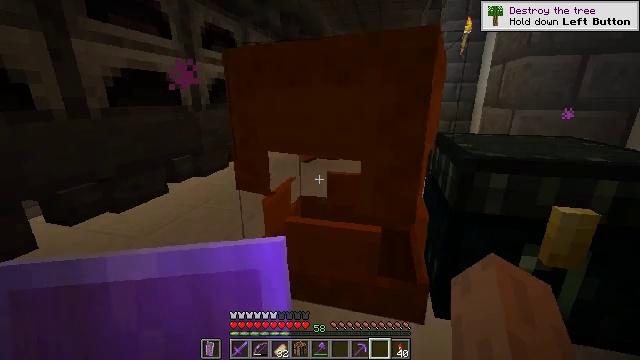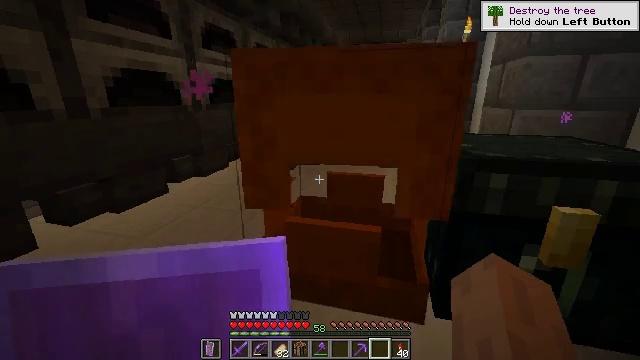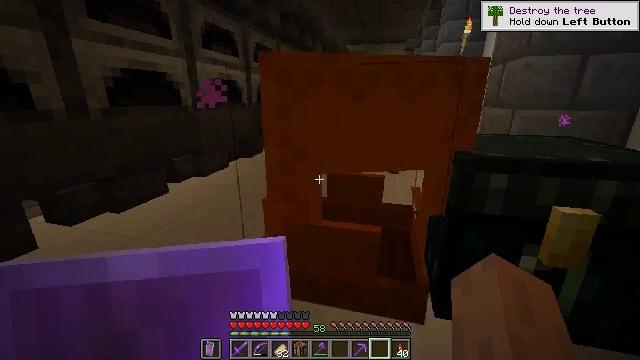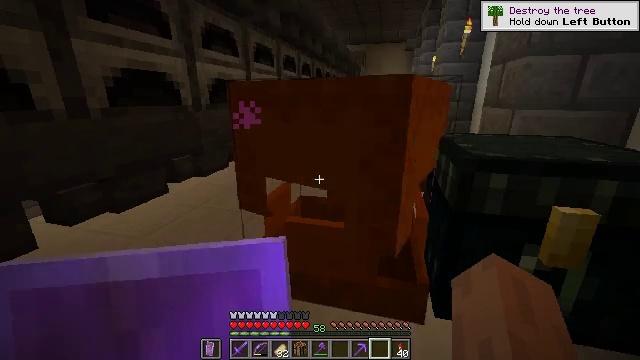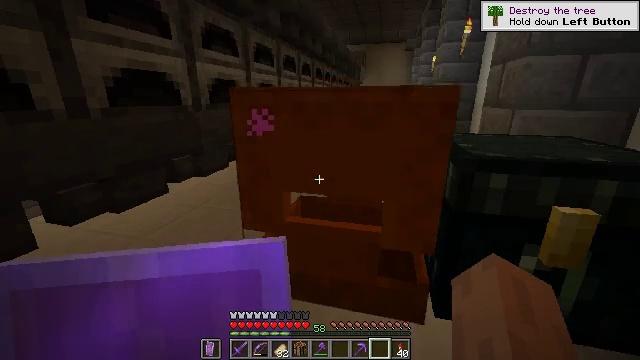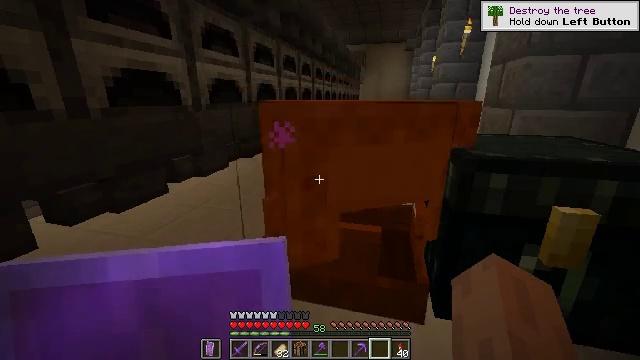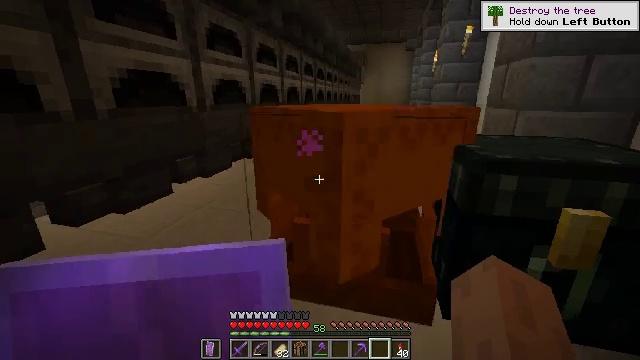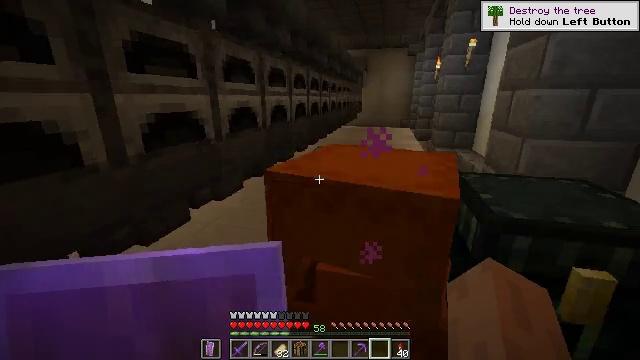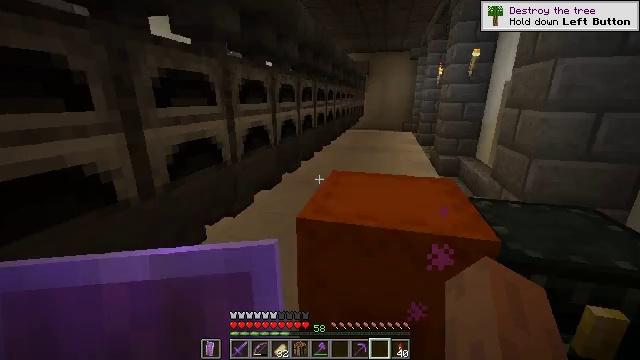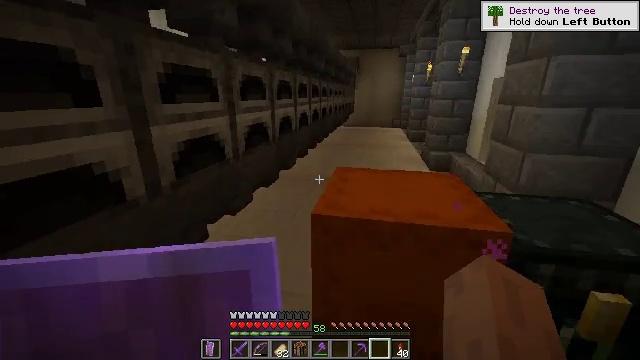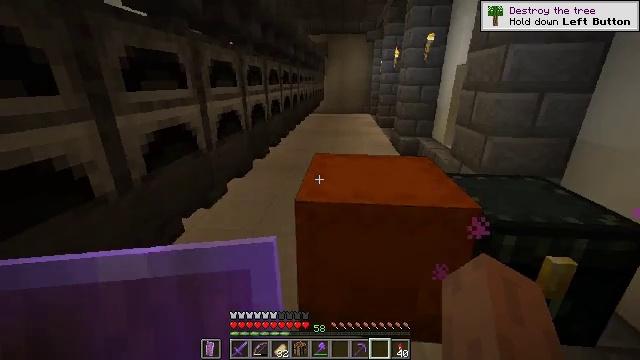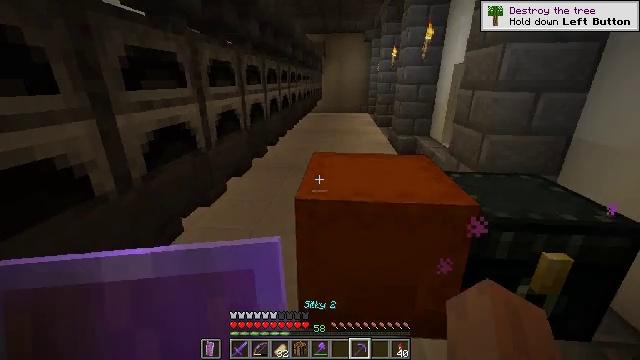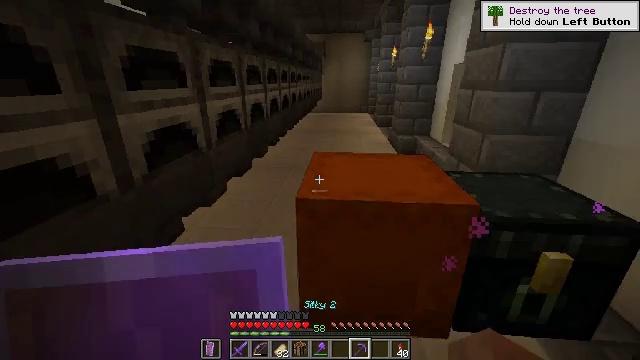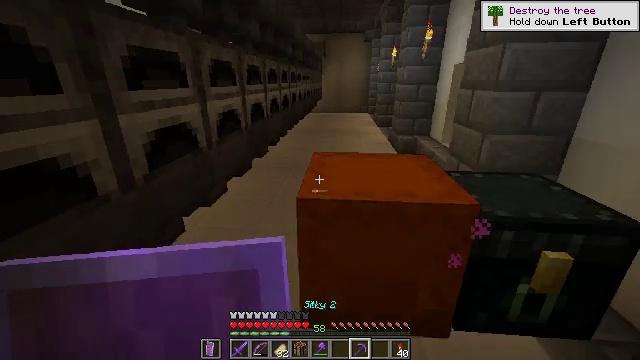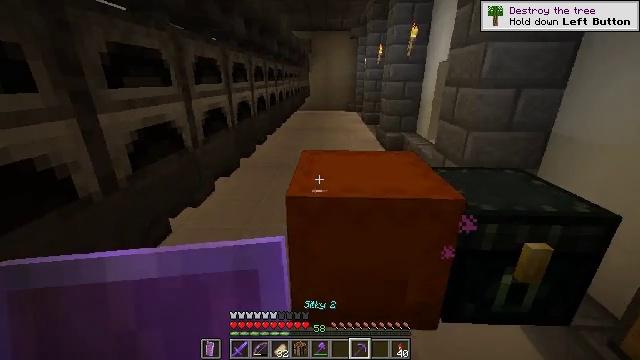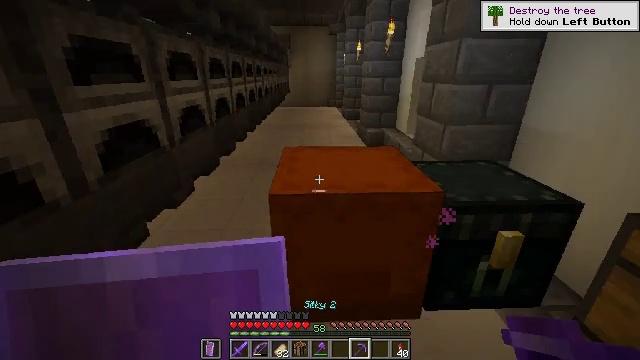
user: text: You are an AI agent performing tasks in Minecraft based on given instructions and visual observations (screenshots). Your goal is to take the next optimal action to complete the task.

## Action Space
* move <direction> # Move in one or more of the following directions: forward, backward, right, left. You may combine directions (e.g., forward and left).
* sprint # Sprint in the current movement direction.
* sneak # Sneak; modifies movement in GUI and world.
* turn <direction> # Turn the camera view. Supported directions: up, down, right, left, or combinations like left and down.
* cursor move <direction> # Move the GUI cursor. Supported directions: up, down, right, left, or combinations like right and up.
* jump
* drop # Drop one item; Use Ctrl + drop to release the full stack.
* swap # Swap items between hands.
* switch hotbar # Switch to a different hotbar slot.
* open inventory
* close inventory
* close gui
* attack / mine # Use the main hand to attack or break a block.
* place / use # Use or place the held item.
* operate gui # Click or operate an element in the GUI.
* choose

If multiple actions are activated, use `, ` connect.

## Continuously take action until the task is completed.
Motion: motion action
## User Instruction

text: Harvest the orange shulker box.
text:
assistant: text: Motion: no_op
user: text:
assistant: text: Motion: no_op
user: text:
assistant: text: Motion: no_op
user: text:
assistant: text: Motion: no_op
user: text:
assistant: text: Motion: no_op
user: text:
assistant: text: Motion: move left
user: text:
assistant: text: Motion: move left
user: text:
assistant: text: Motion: move left
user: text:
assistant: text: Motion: turn right
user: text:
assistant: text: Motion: turn right and down
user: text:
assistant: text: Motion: no_op
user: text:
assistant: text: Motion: no_op
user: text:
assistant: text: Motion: no_op
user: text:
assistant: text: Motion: turn right
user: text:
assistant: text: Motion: turn right
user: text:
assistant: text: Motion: turn right and down
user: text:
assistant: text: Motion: no_op
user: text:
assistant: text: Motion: no_op
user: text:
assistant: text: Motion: turn down, attack / mine
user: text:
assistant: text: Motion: move forward, turn left and down, attack / mine
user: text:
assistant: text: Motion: move forward, attack / mine
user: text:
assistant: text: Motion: move forward, attack / mine
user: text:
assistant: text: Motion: move forward, turn down, attack / mine
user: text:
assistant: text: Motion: move forward, turn down, attack / mine
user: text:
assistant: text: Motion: attack / mine